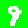
Digit: 9